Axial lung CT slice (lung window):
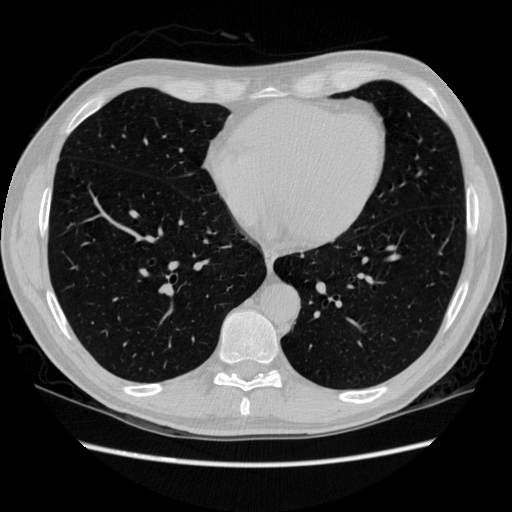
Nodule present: no